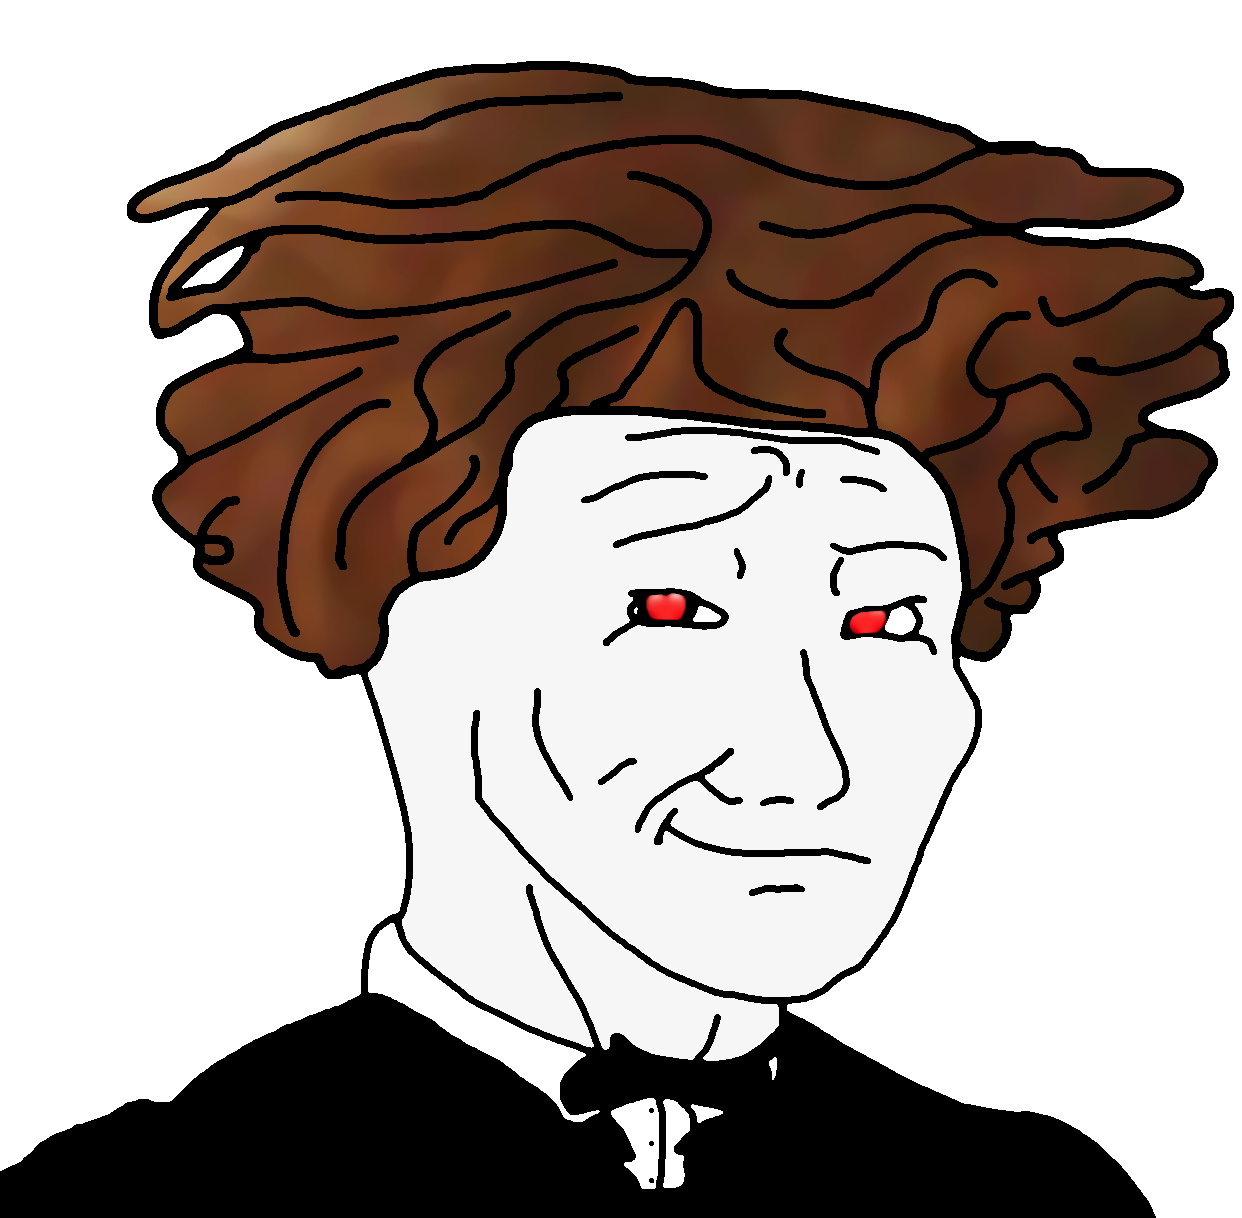
Label: 5_Smugjak